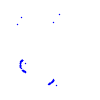
Particle: kaon